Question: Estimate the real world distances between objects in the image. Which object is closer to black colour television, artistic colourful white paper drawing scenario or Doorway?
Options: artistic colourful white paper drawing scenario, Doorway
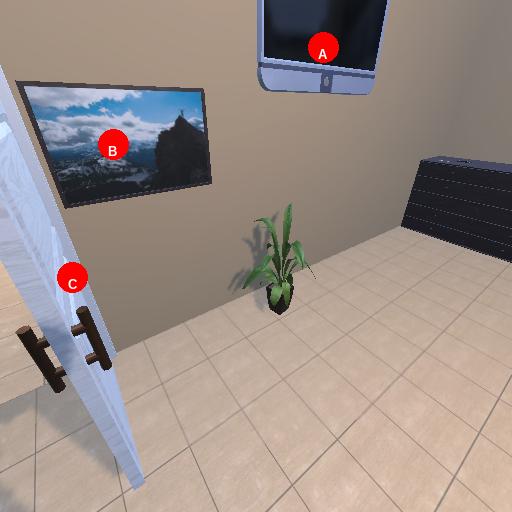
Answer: artistic colourful white paper drawing scenario